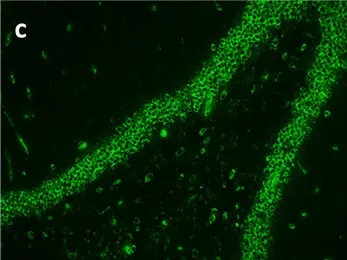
Detection of AGO-IgG by IIF-TBA. CSF. Shows strong reactivity with the hippocampal stratum pyramidale and cerebellar granule cells. AGO, argonaute; IIF, indirect immunofluorescence; TBA, tissue-based assay.
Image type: pathology (immunostaining)